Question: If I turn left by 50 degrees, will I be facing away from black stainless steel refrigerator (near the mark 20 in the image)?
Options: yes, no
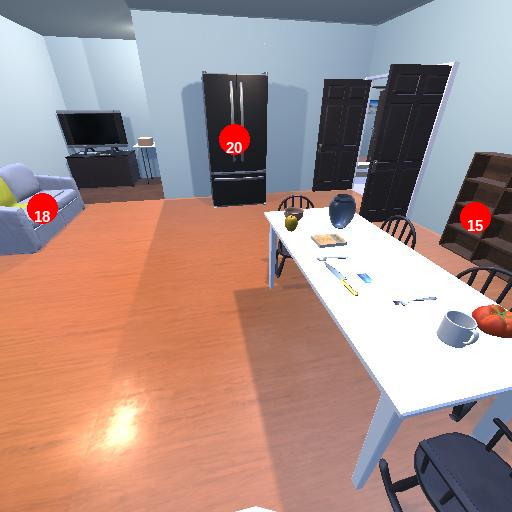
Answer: yes